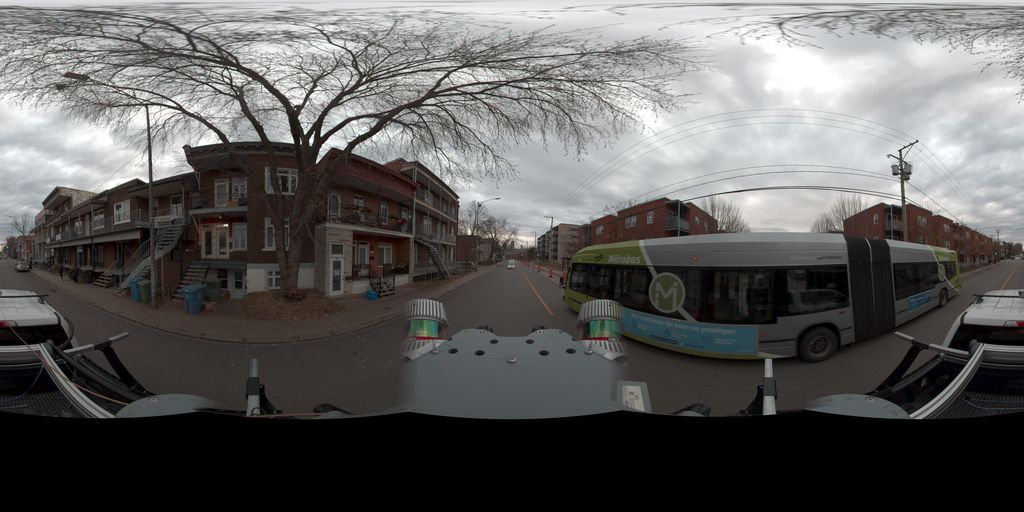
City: quebec_city